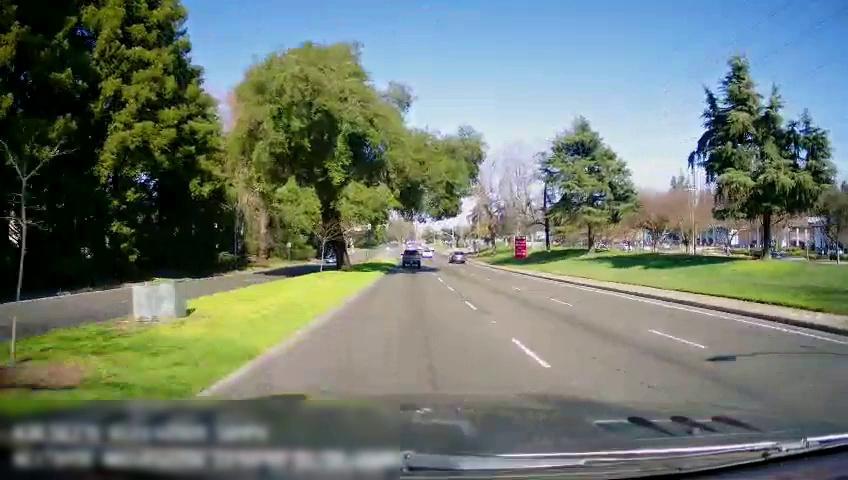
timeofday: Day
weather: Sunny
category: Drivable Space
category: Drivable Space
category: Vehicles | Truck
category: Vehicles | Car
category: Lanes | Current Lane
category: Lanes | Alternate Lane
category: Lanes | Alternate Lane